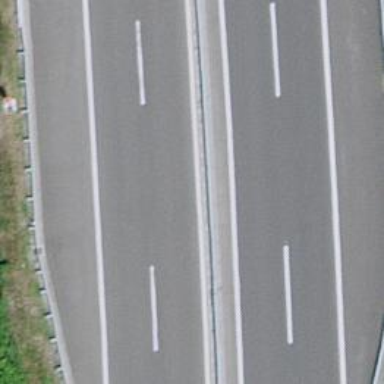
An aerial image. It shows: Asphalt motorway.